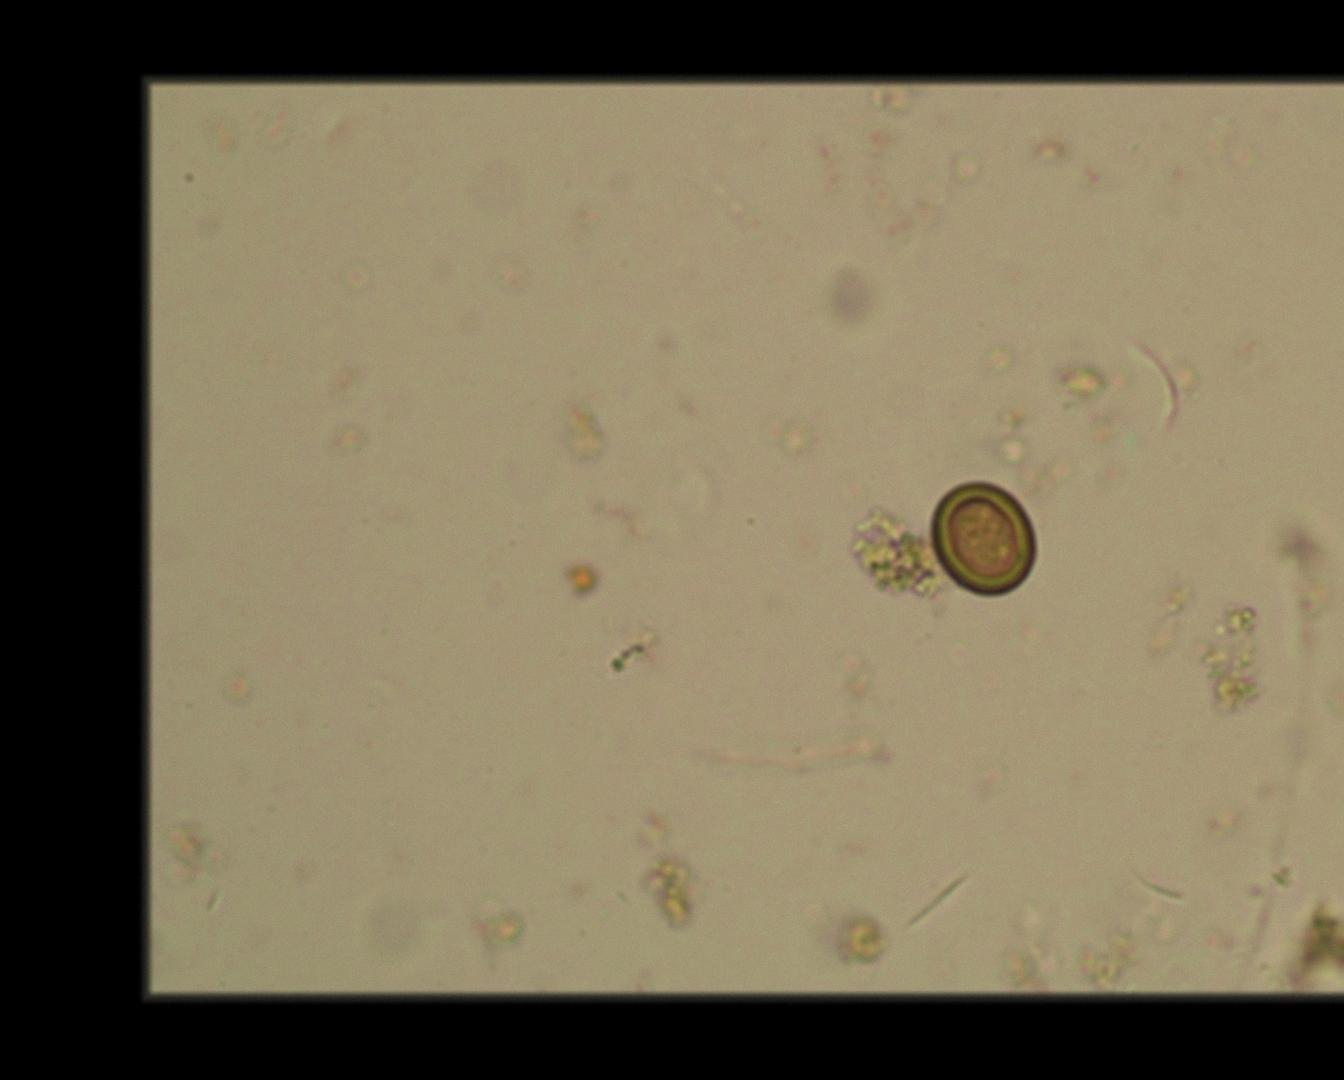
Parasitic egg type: Taenia spp. egg